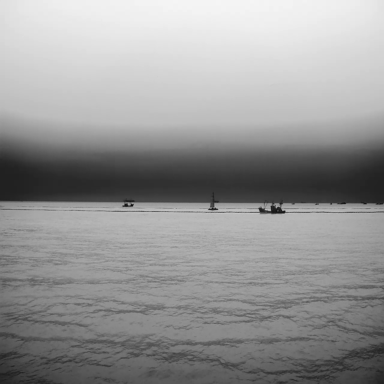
There are three objects shown in the infrared image, including a sailboat, and two bulk_carriers.